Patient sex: F
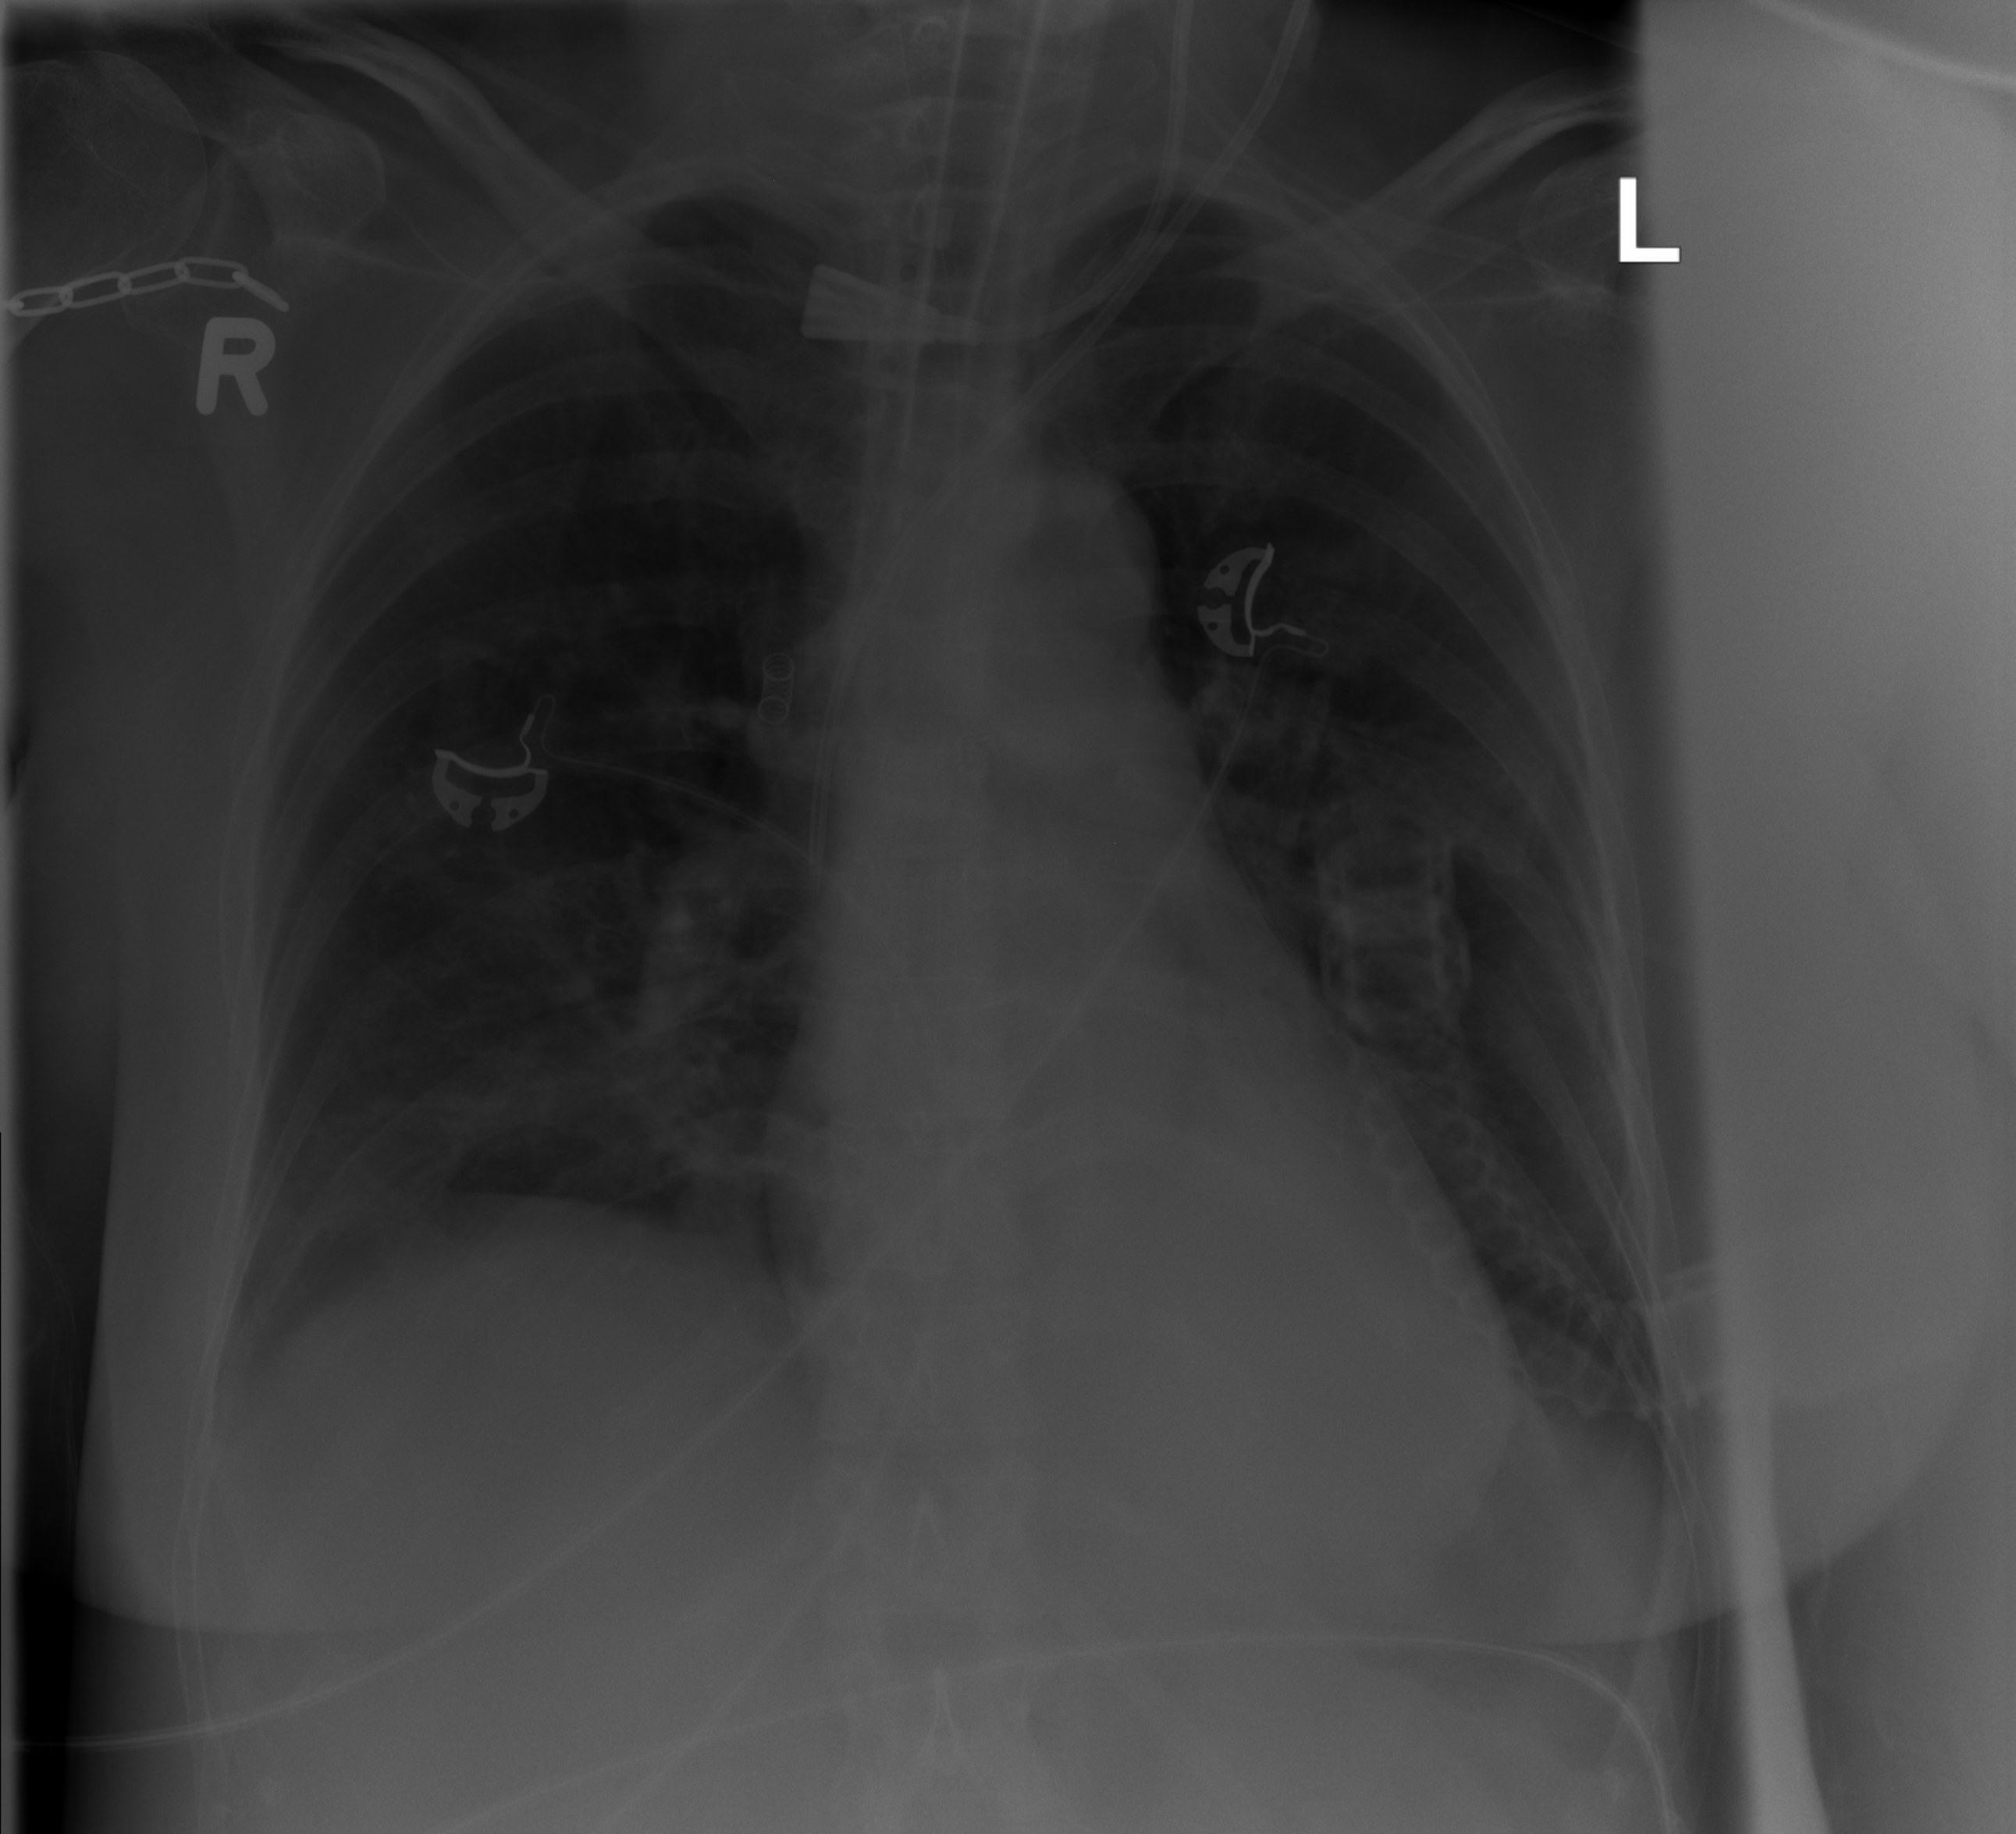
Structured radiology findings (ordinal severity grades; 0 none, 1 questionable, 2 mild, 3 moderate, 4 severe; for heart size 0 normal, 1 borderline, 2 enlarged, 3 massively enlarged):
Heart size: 0
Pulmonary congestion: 1
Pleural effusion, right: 1
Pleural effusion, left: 1
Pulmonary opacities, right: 0
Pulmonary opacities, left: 0
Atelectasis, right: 1
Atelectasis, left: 1